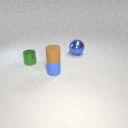
small brown rubber cylinder above small blue rubber cylinder